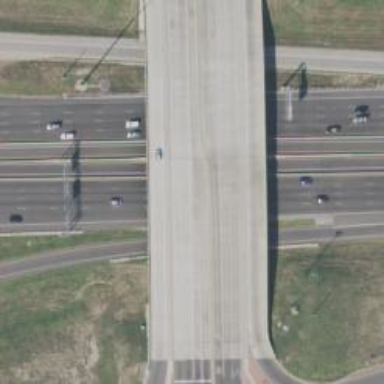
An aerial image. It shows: Secondary road crossing bridge.